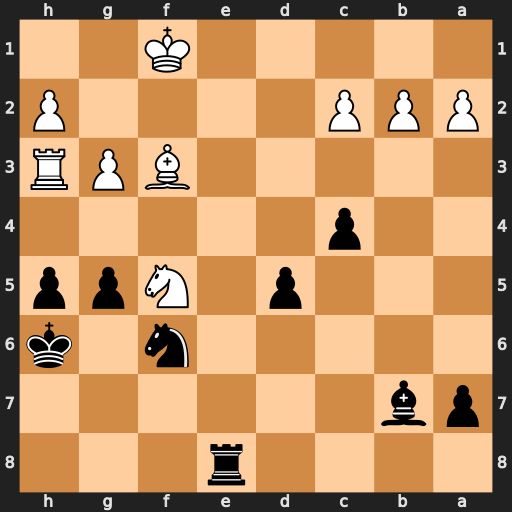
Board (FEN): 4r3/pb6/5n1k/3p1Npp/2p5/5BPR/PPP4P/5K2
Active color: b
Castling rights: -
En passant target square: -
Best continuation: Kg6 Bxh5+ Nxh5